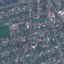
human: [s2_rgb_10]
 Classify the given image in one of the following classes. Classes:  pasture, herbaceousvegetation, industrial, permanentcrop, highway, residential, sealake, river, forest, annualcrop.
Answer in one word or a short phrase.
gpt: Residential